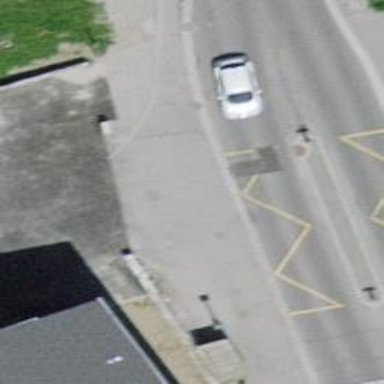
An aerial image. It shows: Bus stop with sheltered platform for public transport.